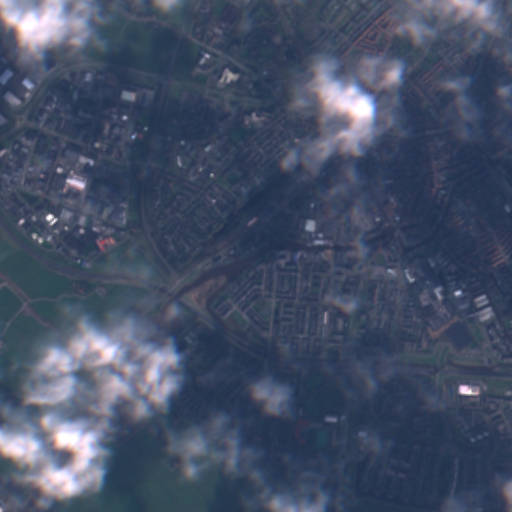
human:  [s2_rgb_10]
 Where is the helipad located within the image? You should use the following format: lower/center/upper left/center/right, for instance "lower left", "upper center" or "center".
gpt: The helipad is located in the upper center of the image.
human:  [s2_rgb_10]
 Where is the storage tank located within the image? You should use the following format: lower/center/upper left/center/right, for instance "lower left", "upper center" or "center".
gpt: The storage tank is located in the lower center of the image.
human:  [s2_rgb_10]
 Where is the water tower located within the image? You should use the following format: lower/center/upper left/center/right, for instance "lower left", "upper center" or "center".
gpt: The water tower is located in the center right of the image.
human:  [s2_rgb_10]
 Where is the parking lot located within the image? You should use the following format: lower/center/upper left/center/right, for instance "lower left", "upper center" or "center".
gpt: There is no parking lot in the image.